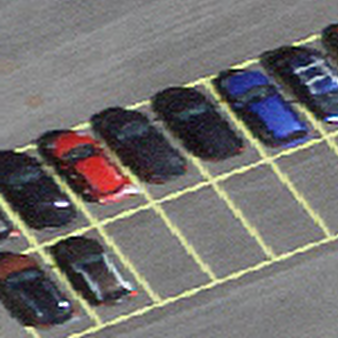
Label: other